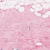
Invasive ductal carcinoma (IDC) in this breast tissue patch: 0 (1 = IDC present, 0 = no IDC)